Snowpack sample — Loveland Pass, Silver Plume, Colorado, USA (1/12/25, 11:40 AM MST)
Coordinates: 39.66, -105.88
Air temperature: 7 °F
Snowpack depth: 140 cm
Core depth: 10 cm
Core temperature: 41 °F
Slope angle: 11°, slope face: 30°
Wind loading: high
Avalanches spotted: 2
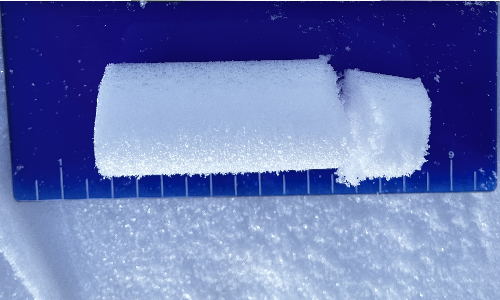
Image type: core
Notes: Pilot using slightly modified coring method that took too large segment for snow profile picturing, advised not to use in higher level models. Two avalanche on south face nearby, partially cloudy with light snow in the last 24 hours. Lots of wind loading on eastern features.